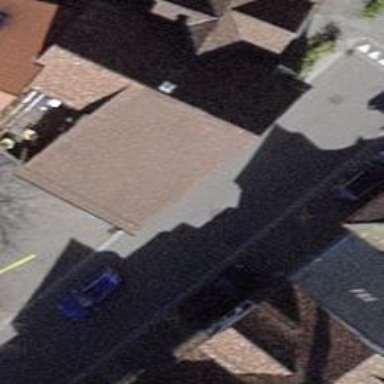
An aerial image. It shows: Convenience shop.